Question: I wasted my time because of mistake in code - not 'substr' but 'subsrt' - why Eclipse not highlight mistakes like this?
I have installed PDT:

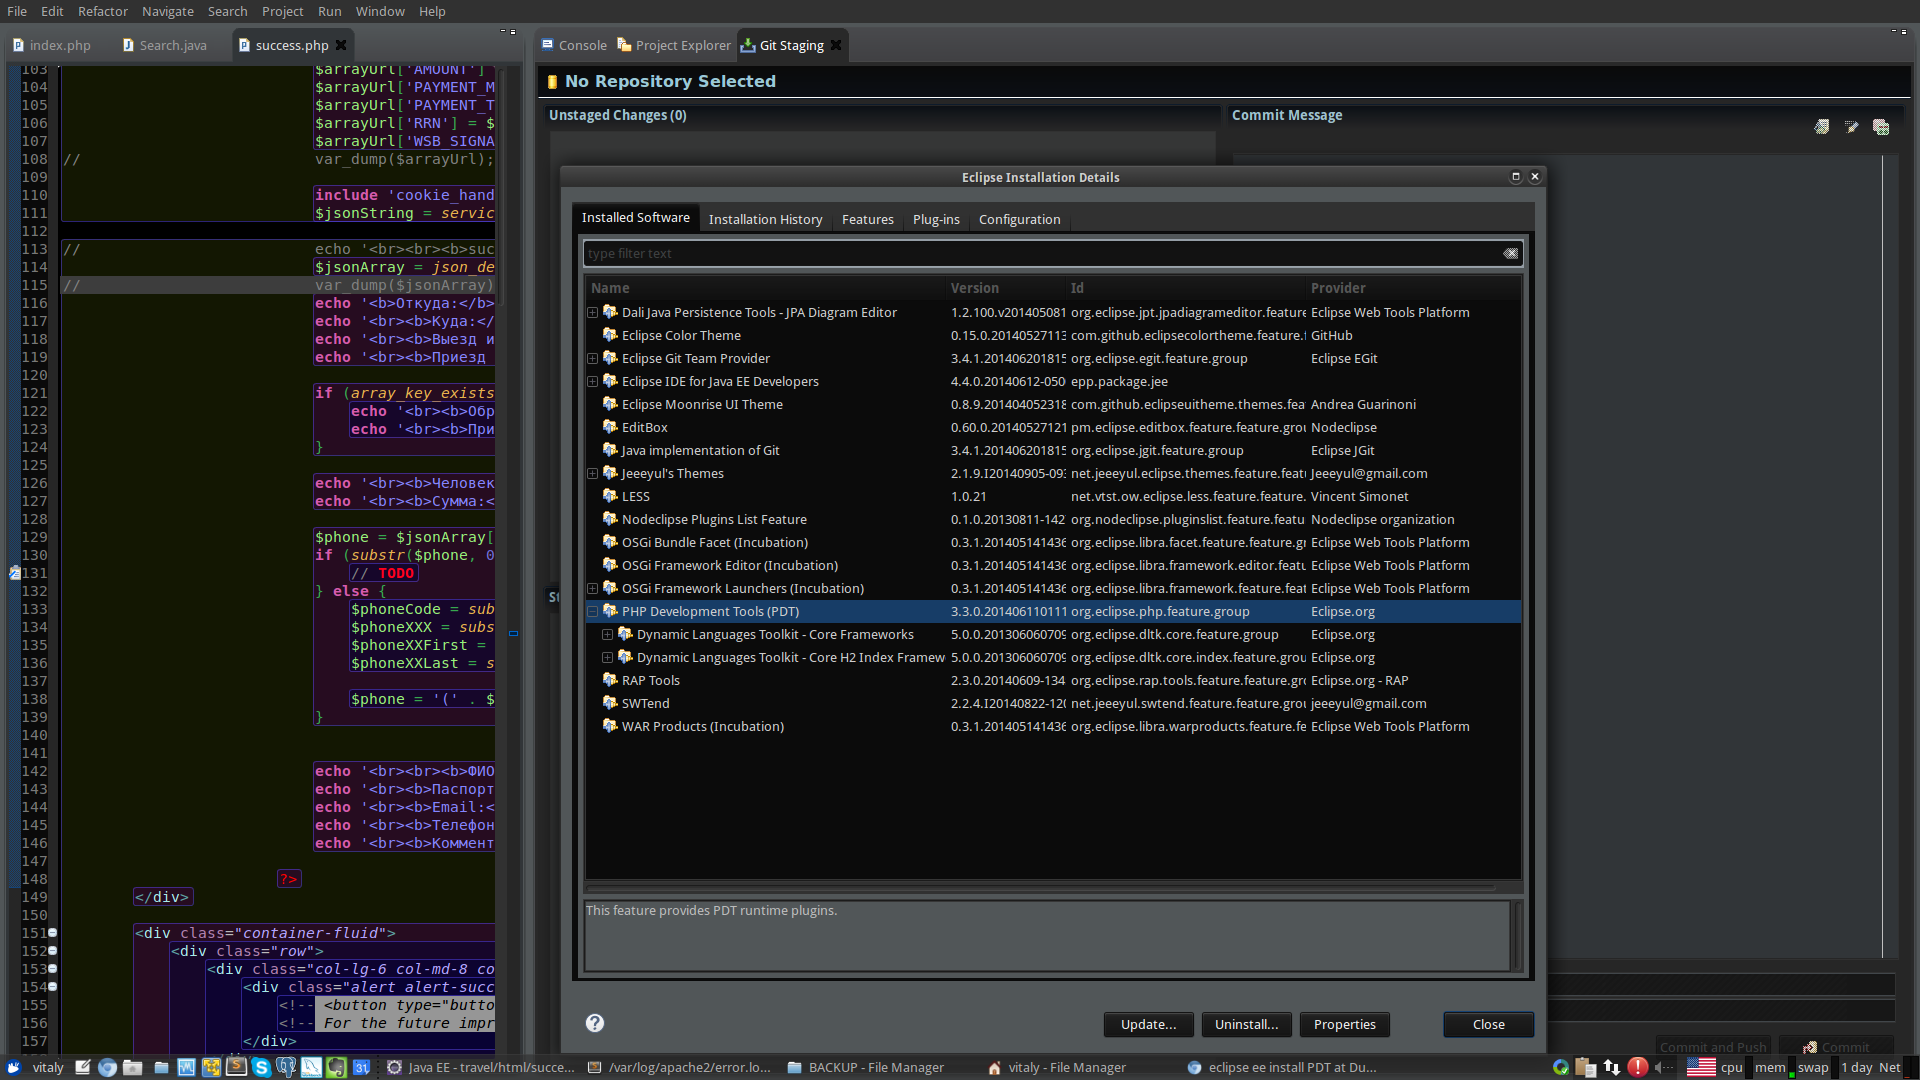
Answer: PDT haven't static code analysis. <URL> have now only initial support for classes and unused variables.
As a workaround (still no warnings in code), you can enable internal function highlighting (PHP/Editor/Syntax Coloring).